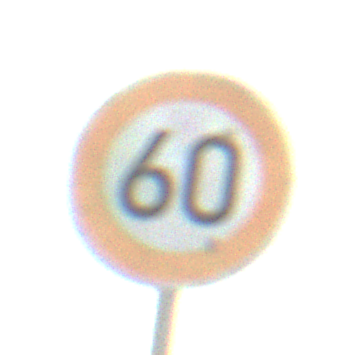
Verkehrszeichen: Geschwindigkeit60
Umgebung: Outdoor, Suburban
Tageszeit: SunriseSunset
Wetter: PartlyCloudy
Licht: Natural
Jahreszeit: NotSpecified
Kontrast: MediumContrast